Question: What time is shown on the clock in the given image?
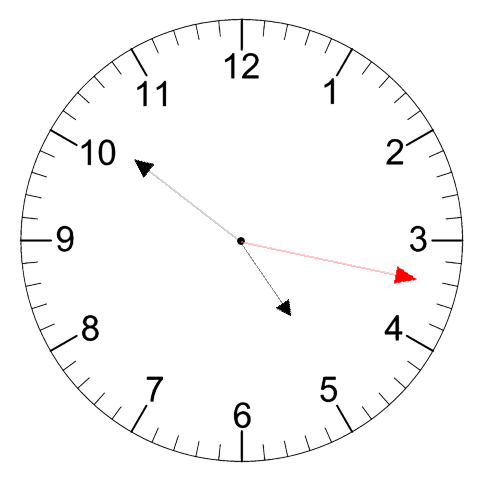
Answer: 04:51:17